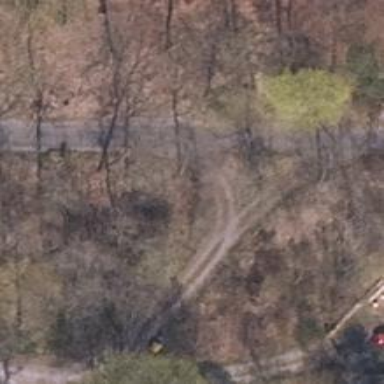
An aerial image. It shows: Driveway with compacted surface.